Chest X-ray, PA view. Patient: 70 years old, sex M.
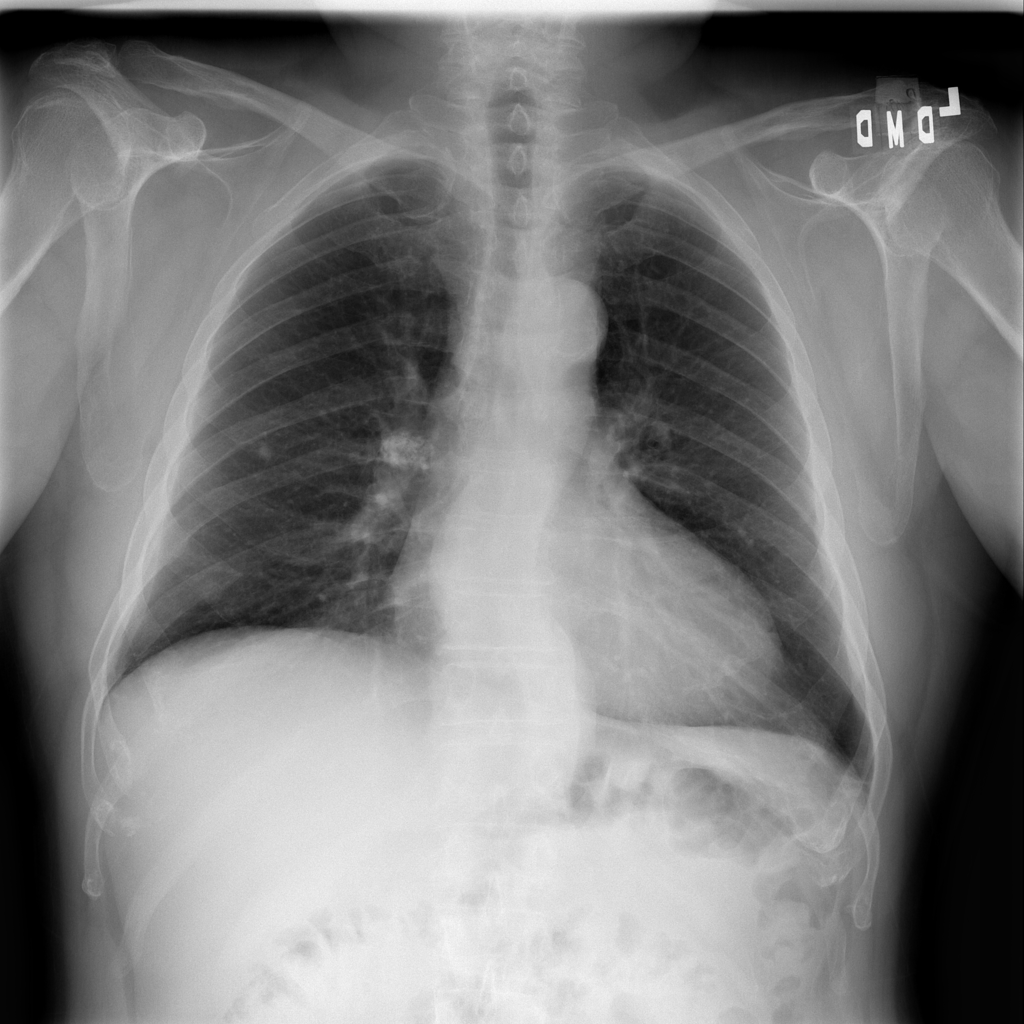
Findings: Cardiomegaly, Nodule